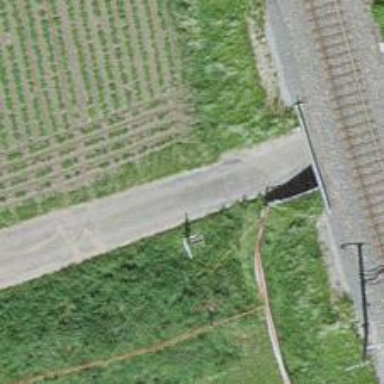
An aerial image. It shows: Unclassified road passing through tunnel.